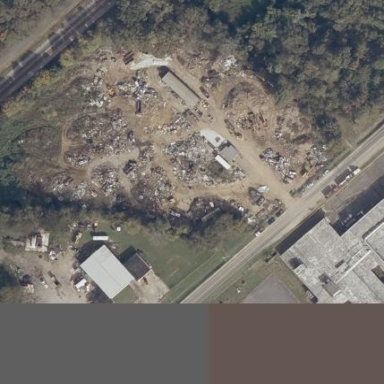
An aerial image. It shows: Industrial area designated as scrap yard.